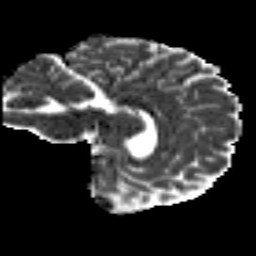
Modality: MD
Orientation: sagittal
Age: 27
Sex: male
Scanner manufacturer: siemens
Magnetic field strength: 3 T
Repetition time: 8.8 s
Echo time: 0.085 s